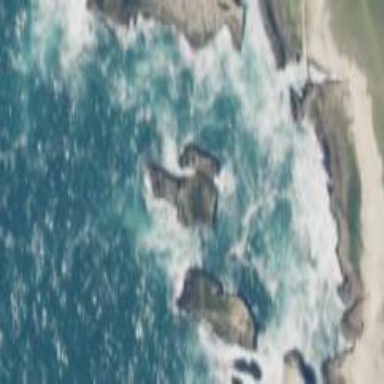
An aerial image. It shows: Natural rock reef.